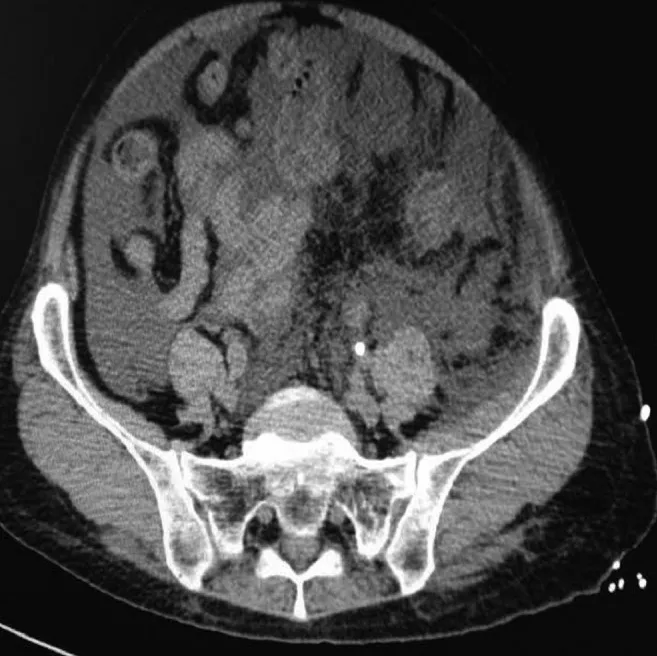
Postoperative CT scan showing intraperitoneal fluid collection.
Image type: radiology (ct)